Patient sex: M
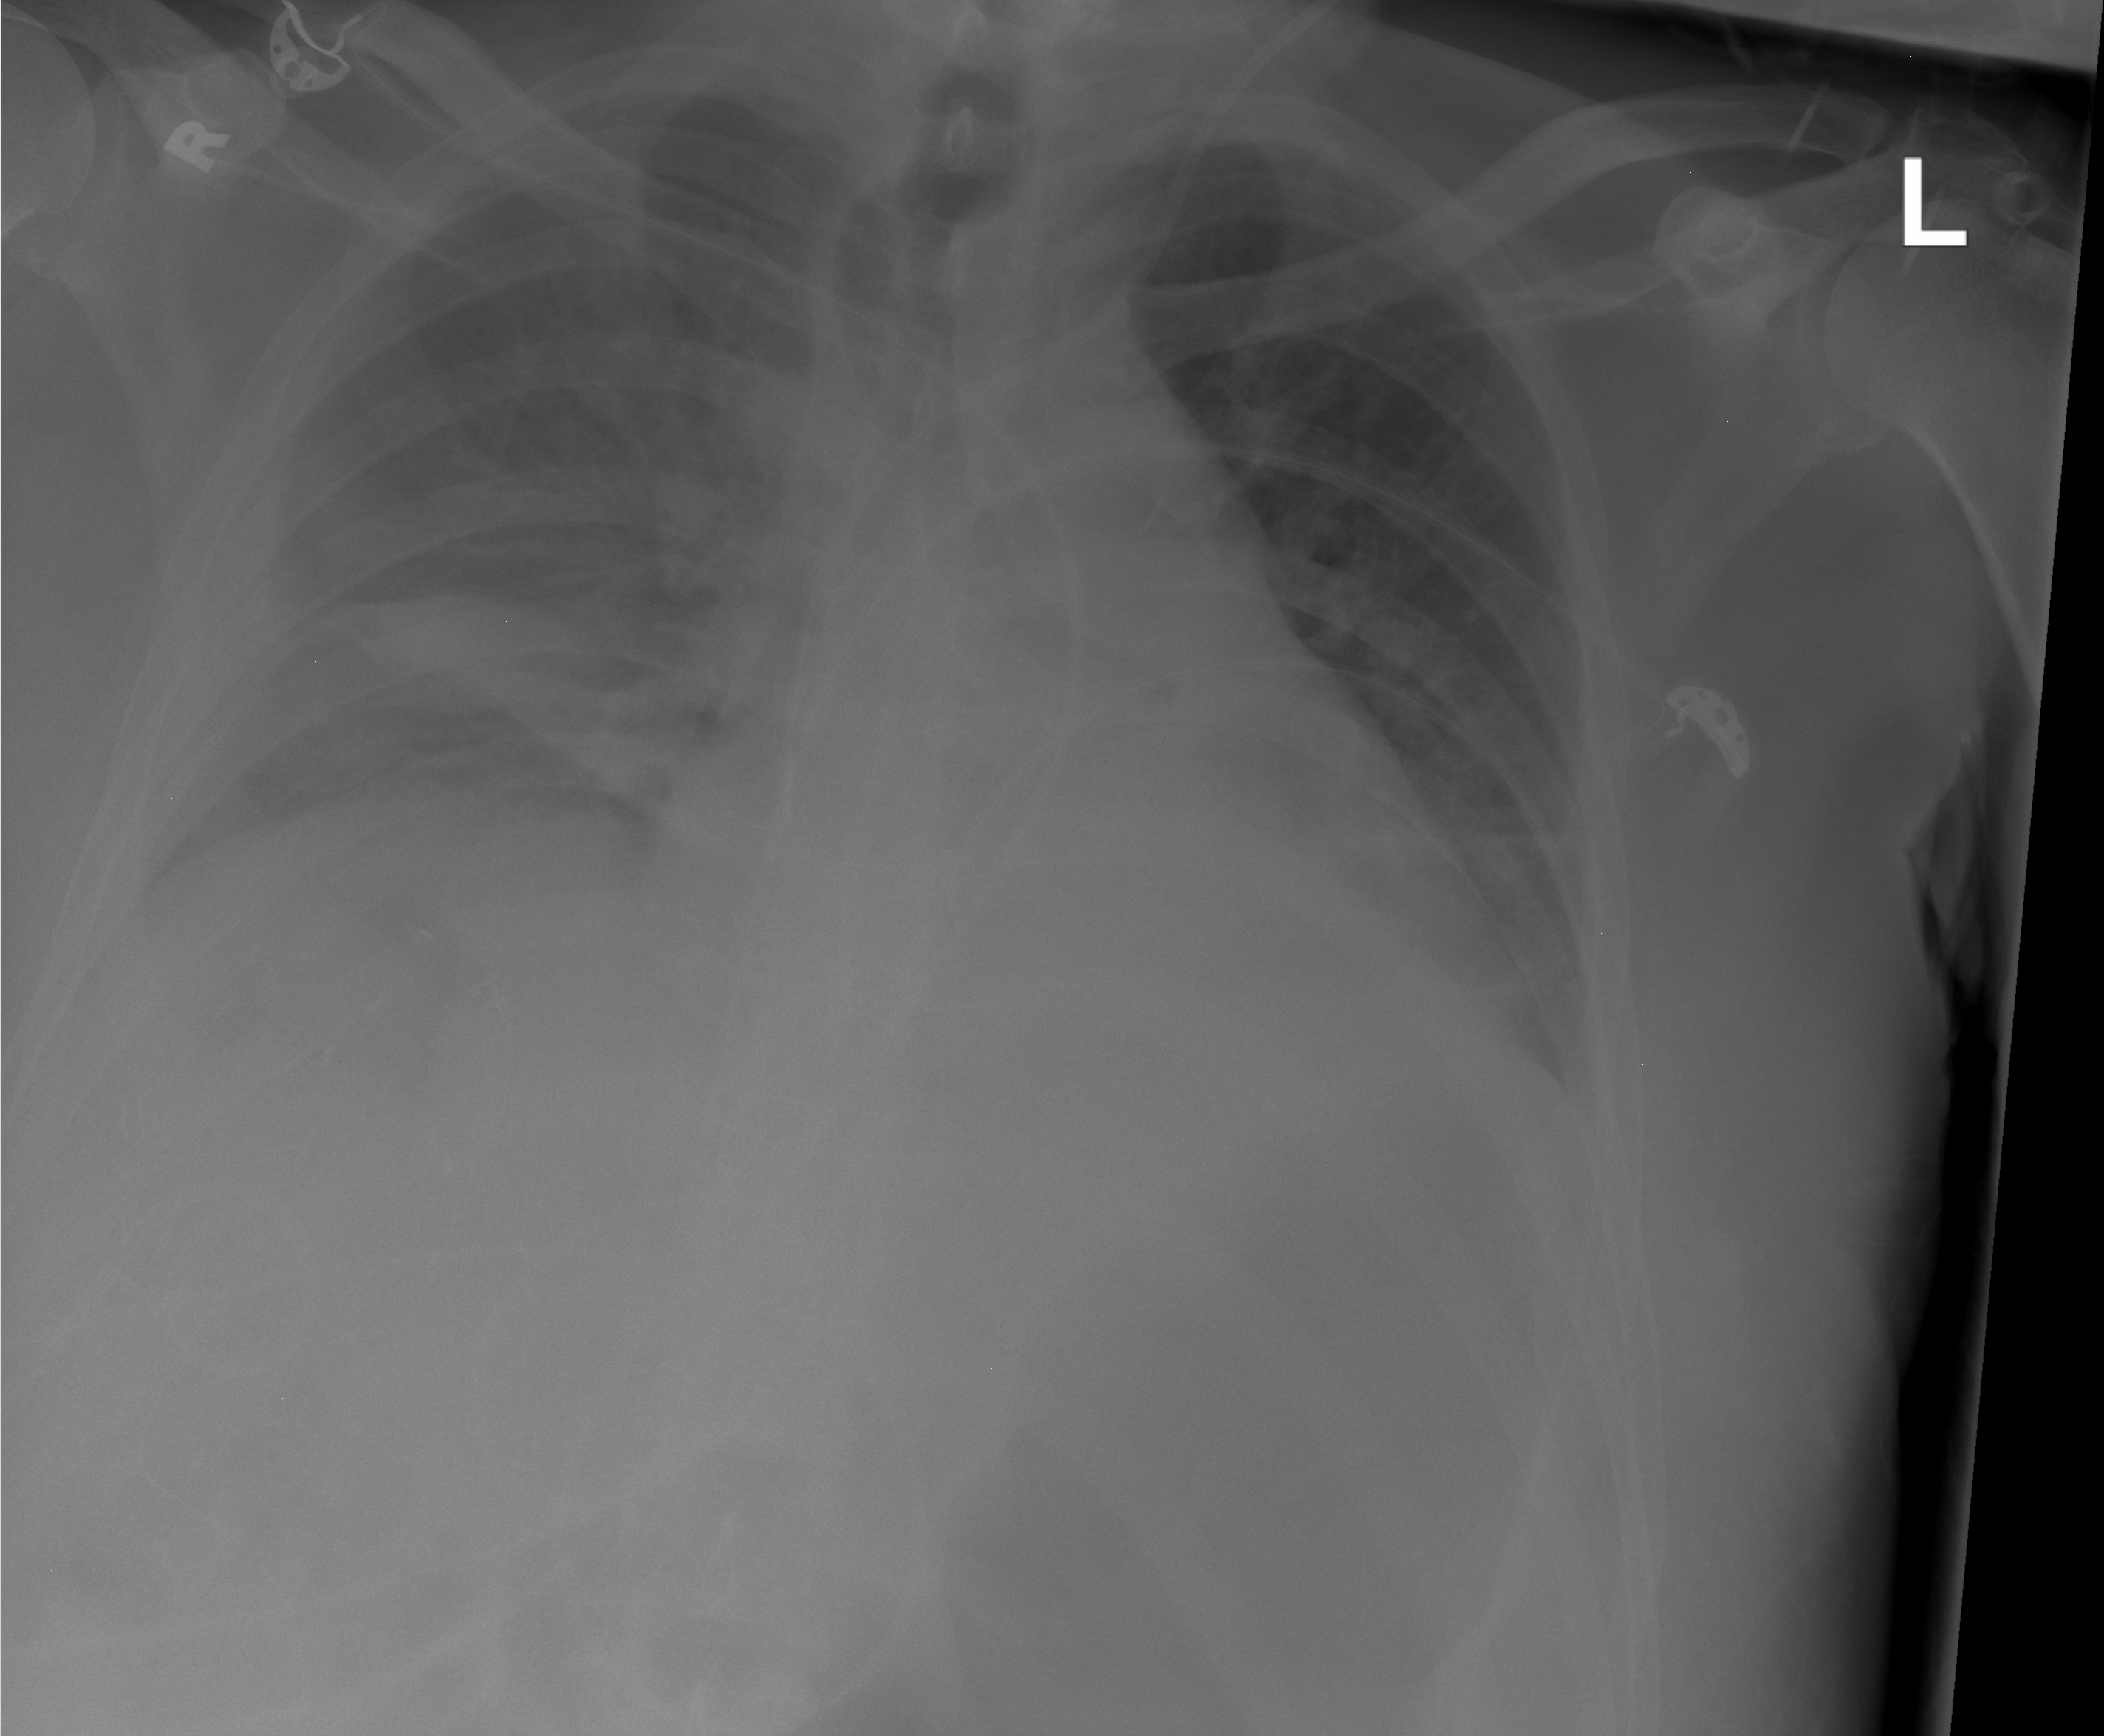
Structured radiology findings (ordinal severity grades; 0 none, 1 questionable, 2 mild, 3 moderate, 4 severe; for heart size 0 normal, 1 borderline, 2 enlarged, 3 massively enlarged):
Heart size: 0
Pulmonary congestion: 1
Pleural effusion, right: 2
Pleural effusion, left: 0
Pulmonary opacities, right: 0
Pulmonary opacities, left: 0
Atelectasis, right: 3
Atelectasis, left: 2